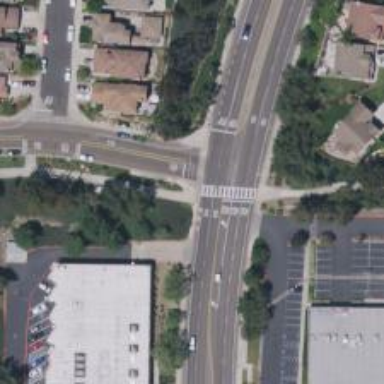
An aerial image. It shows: Marked crossing on footway.